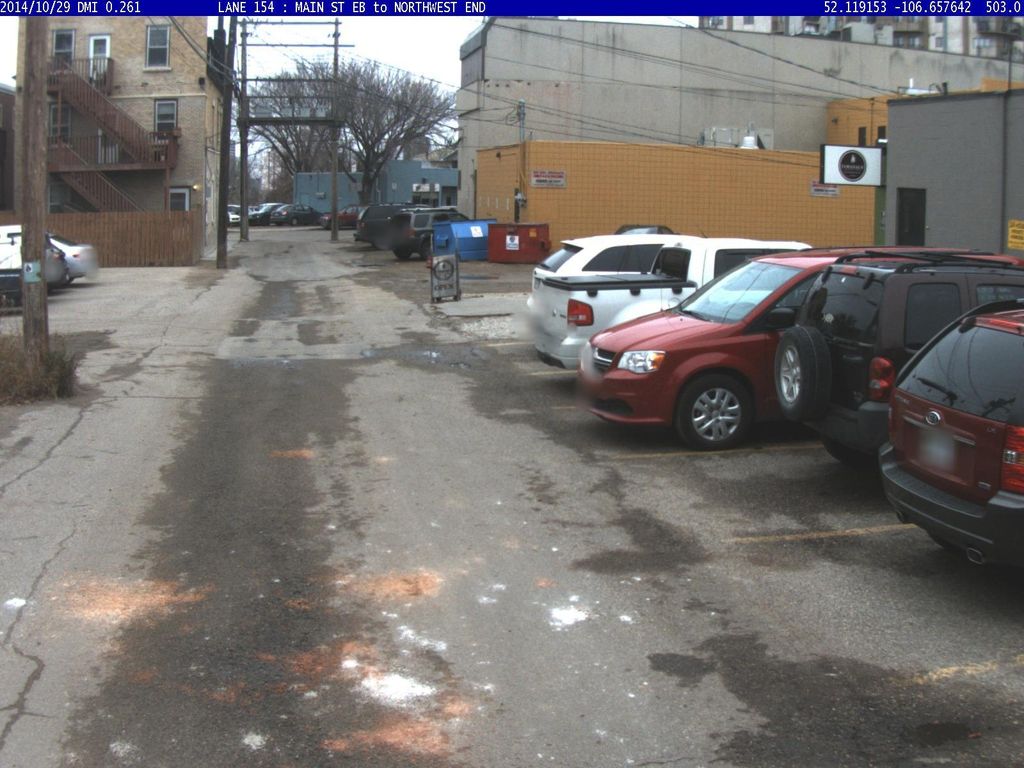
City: saskatoon